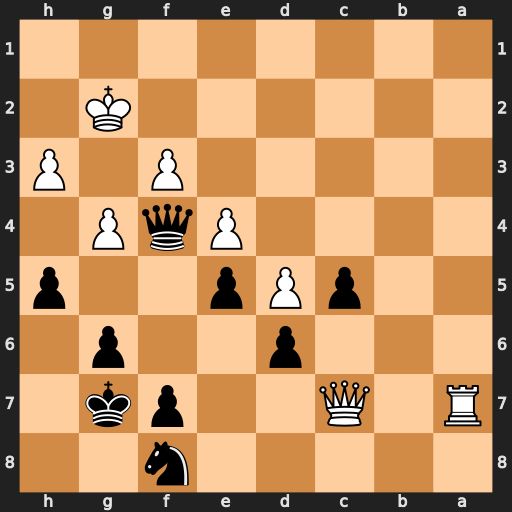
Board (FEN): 5n2/R1Q2pk1/3p2p1/2pPp2p/4PqP1/5P1P/6K1/8
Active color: b
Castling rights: -
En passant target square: -
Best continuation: Nh7 h4 hxg4